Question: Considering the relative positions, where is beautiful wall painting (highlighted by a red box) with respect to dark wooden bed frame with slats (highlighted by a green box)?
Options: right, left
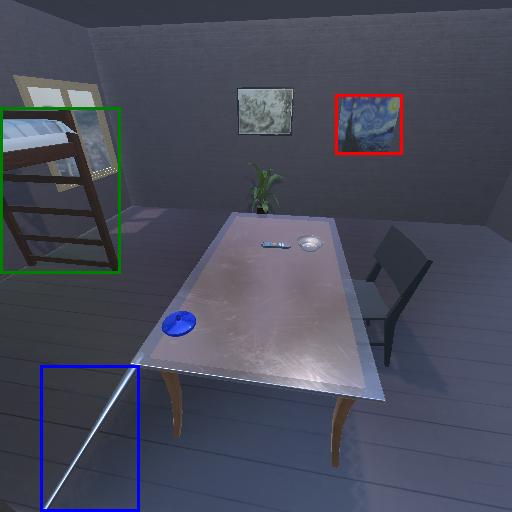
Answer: right